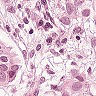
Metastatic tissue present: yes